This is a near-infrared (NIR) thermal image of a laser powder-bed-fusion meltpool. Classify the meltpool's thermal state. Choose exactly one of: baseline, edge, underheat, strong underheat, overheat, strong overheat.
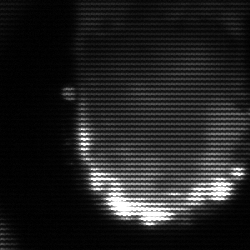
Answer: baseline